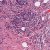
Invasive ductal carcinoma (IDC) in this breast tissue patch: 1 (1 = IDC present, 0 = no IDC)